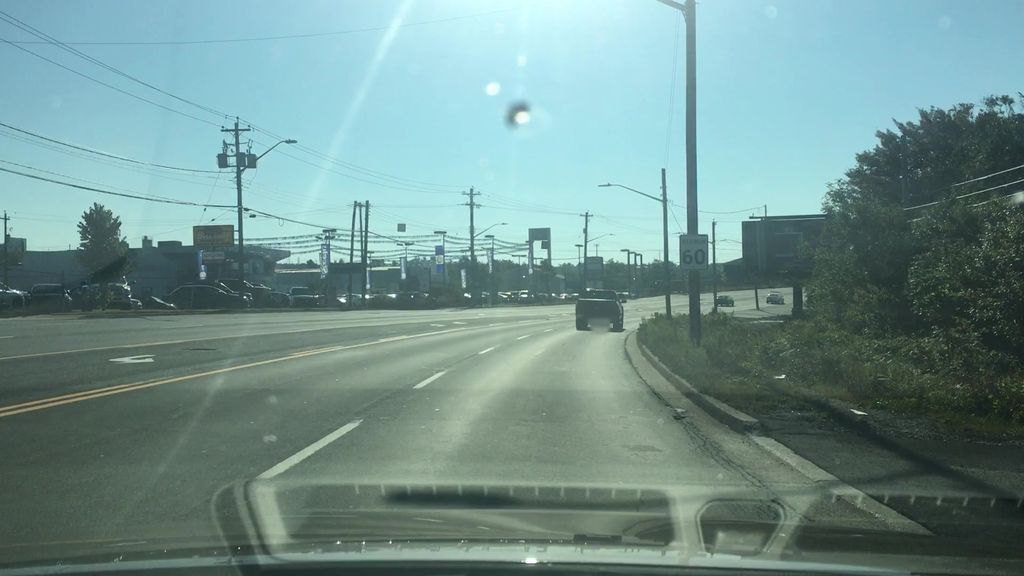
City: halifax